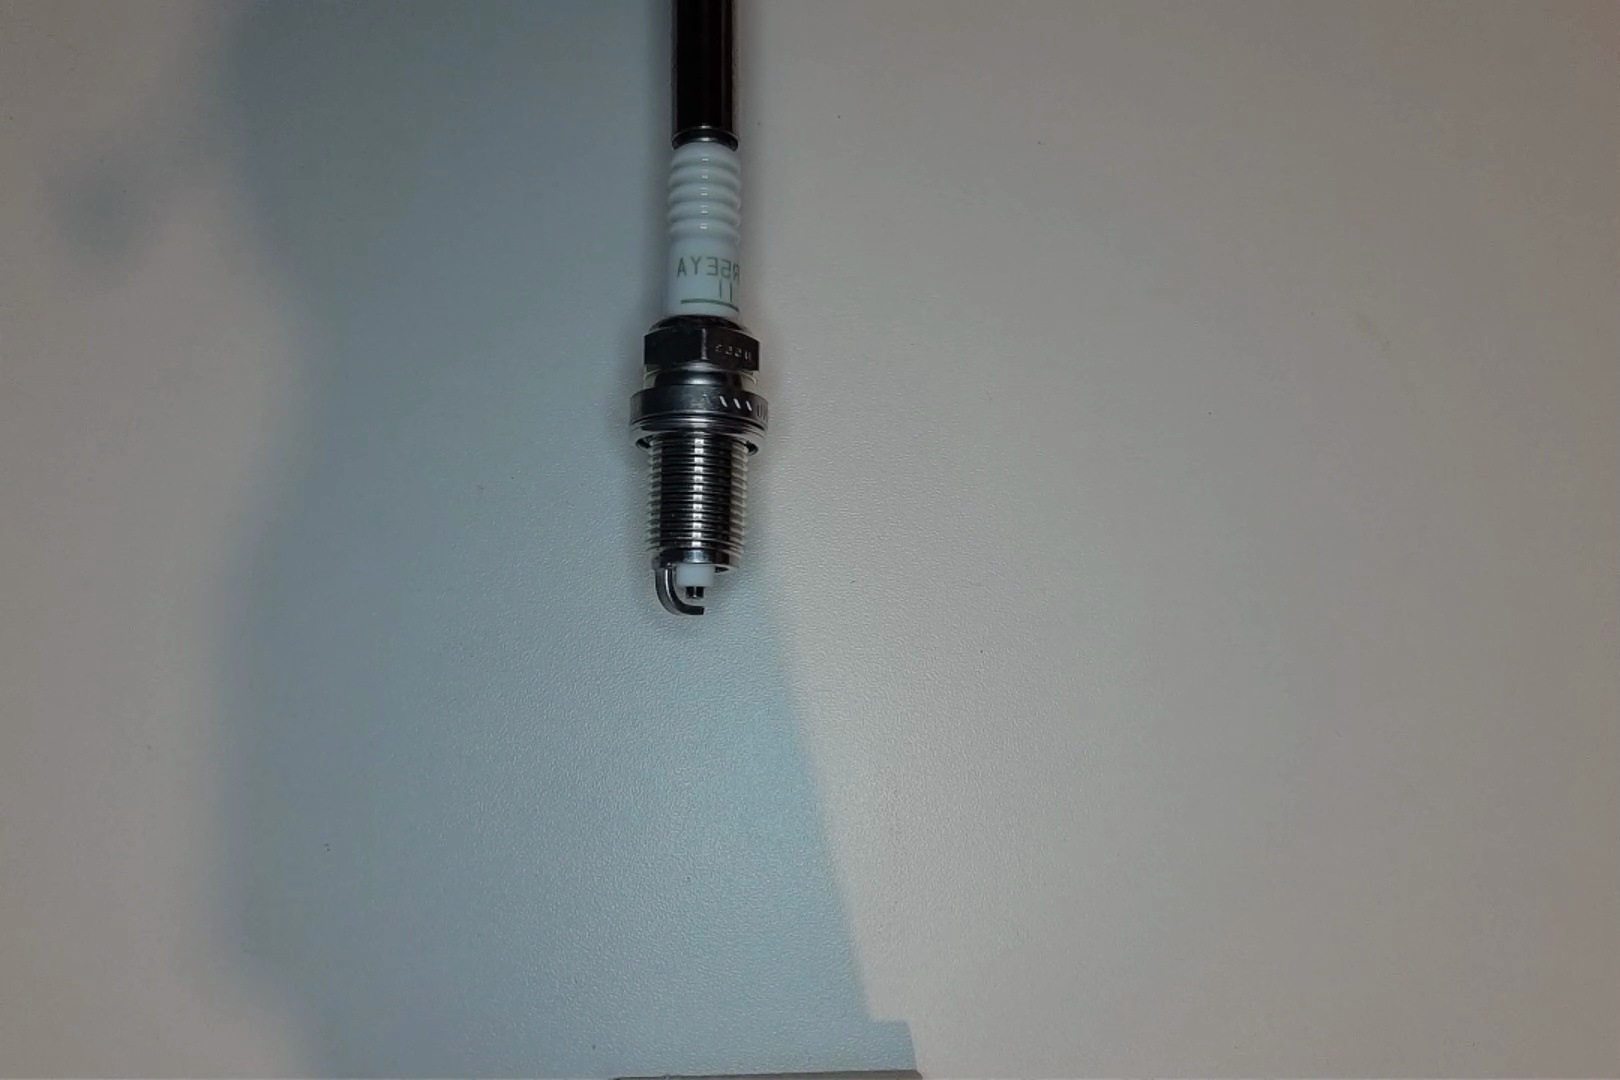
Label: no anomaly